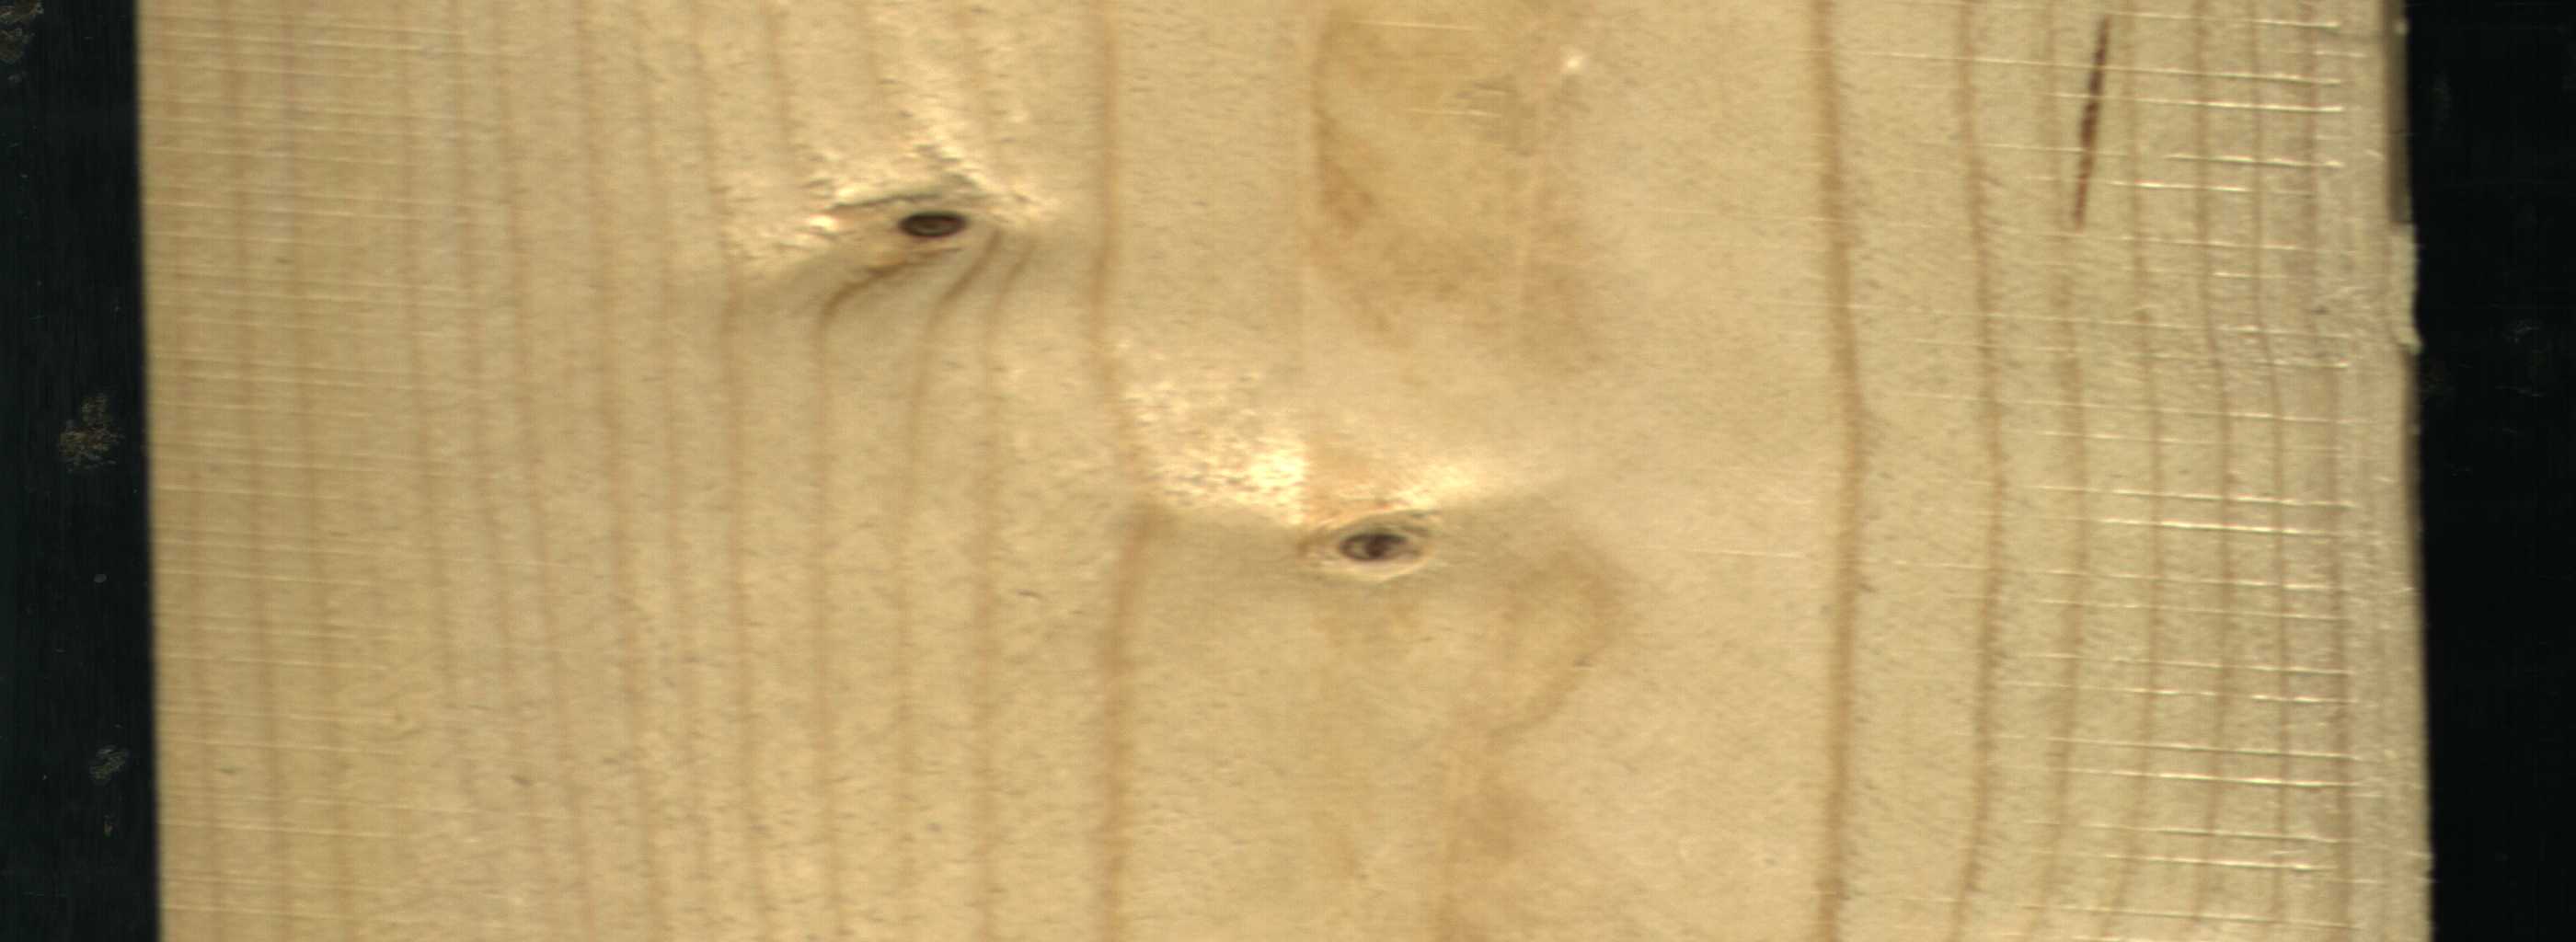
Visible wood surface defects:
resin
Dead_Knot
Live_Knot